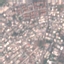
Land use / land cover class: Residential